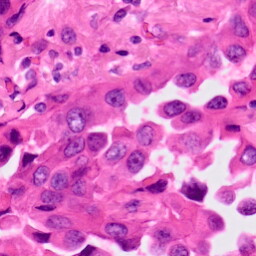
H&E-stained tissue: Lung